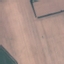
Land use / land cover class: AnnualCrop